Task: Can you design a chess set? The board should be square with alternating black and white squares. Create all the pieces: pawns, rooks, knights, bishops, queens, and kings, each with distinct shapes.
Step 2426:
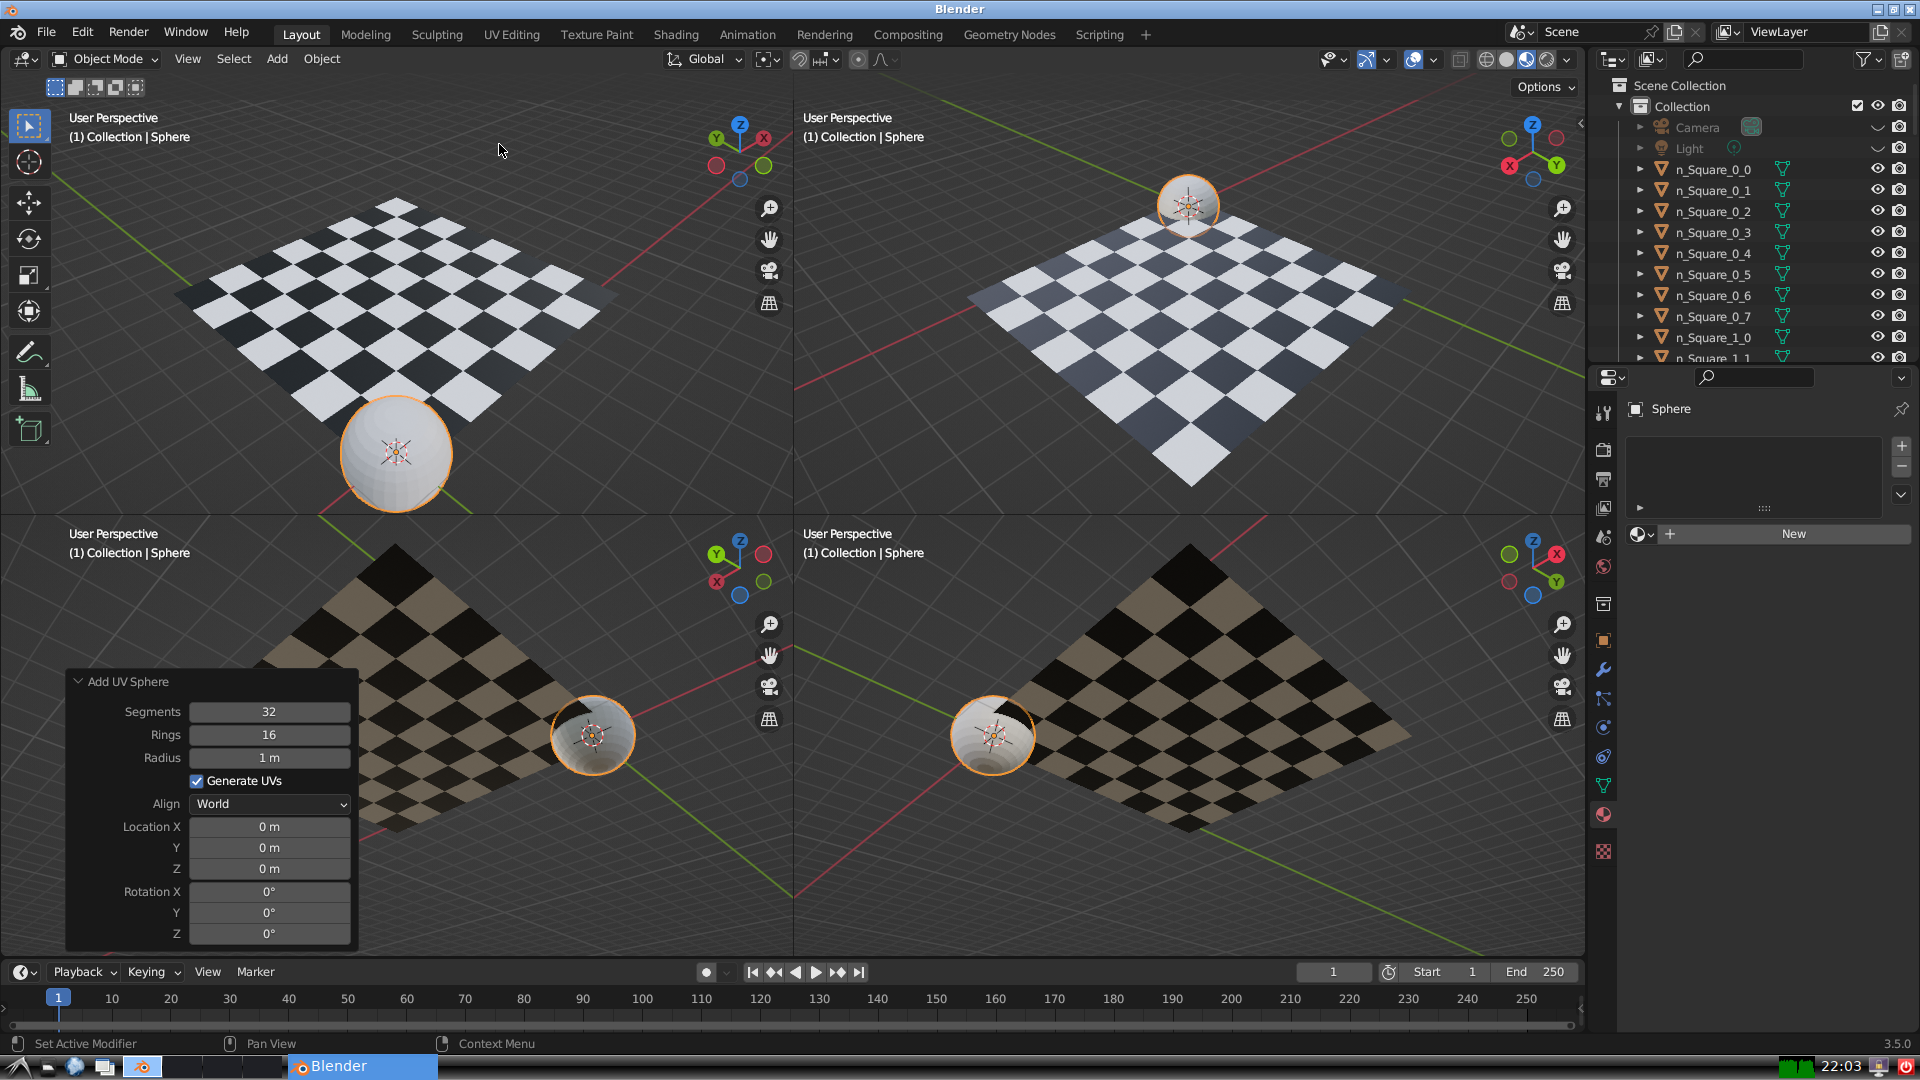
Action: {"mouse_move": [270, 758]}